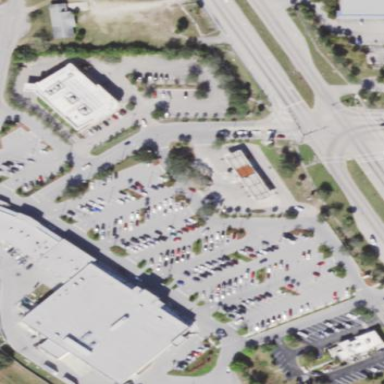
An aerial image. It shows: Retail area.